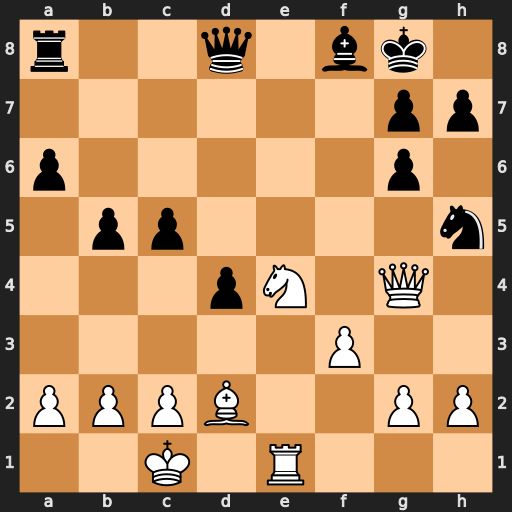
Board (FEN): r2q1bk1/6pp/p5p1/1pp4n/3pN1Q1/5P2/PPPB2PP/2K1R3
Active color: w
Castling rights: -
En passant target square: -
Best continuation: Qe6+ Kh8 Ng5